Aerial crown-view tile of a tropical tree (Barro Colorado Island, Panama), acquired 20250818:
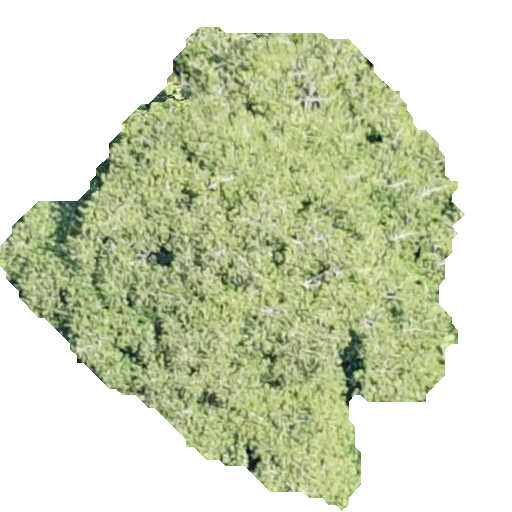
Species: Virola surinamensis
GBIF accepted scientific name: Virola surinamensis
Crown area: 199.738 m²